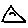
Label: triangle